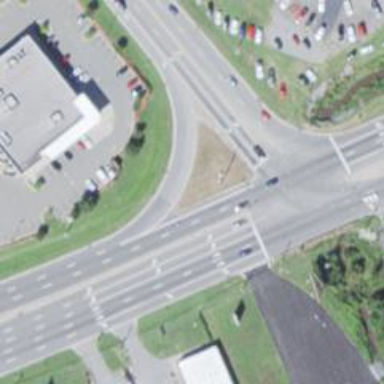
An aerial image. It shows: Trunk link highway.